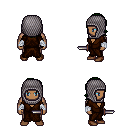
a pixel art fantasy rpg character, male body template, human, dark skin, brown robe, teal pants, green long bangs hairstyle, chain hood, white cloth bandages, brown shoes, dagger, four views (front, back, left, right), 2x2 character sprite sheet, small pixel art, hard edges, no anti-aliasing